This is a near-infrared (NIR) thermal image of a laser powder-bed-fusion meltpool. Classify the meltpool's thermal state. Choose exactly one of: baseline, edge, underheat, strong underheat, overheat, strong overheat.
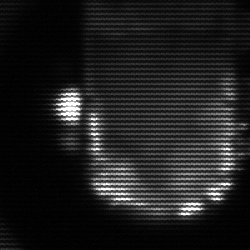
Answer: baseline